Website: bh-photo
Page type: address-validator
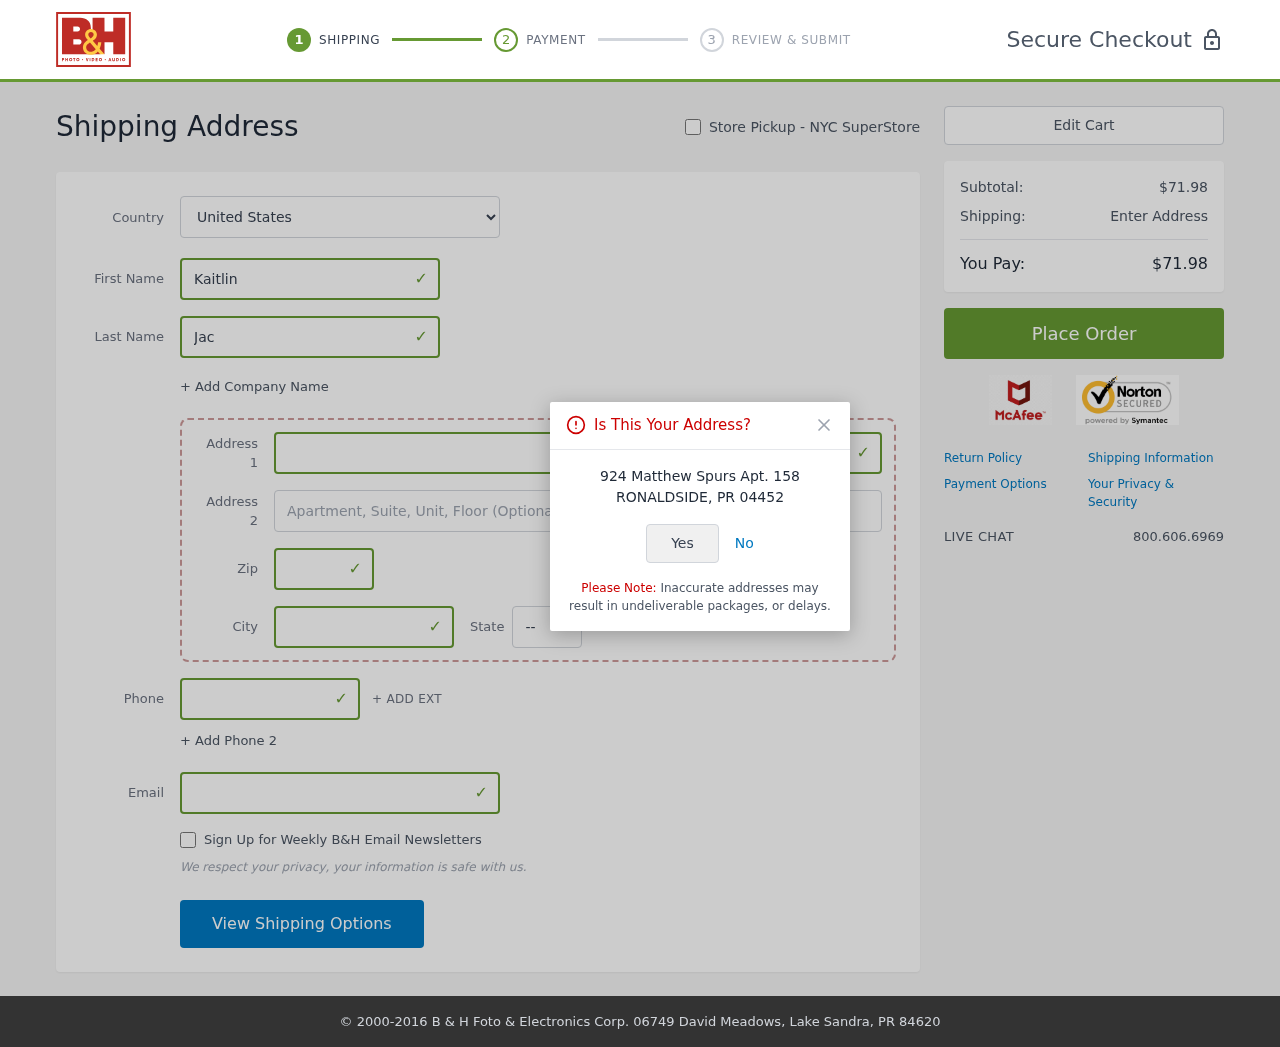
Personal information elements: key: PII_CITY
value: Ronaldside
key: PII_COUNTRY
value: United States
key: PII_EMAIL
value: kaitlinjackson@yahoo.com
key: PII_FIRSTNAME
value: Kaitlin
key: PII_LASTNAME
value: Jackson
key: PII_PHONE
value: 3288357232
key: PII_POSTCODE
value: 04452
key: PII_STATE_ABBR
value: PR
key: PII_STREET
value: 924 Matthew Spurs Apt. 158
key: PII_STREET2
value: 87693 Richardson Radial
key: PII_CITY_CONFIRM
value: RONALDSIDE
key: PII_STATE
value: PR
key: PII_POSTCODE_FULL
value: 04452
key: PII_POSTCODE_NUMERIC
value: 4452
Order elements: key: ORDER_SUBTOTAL
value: $71.98
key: ORDER_TOTAL
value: $71.98